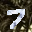
Label: 7